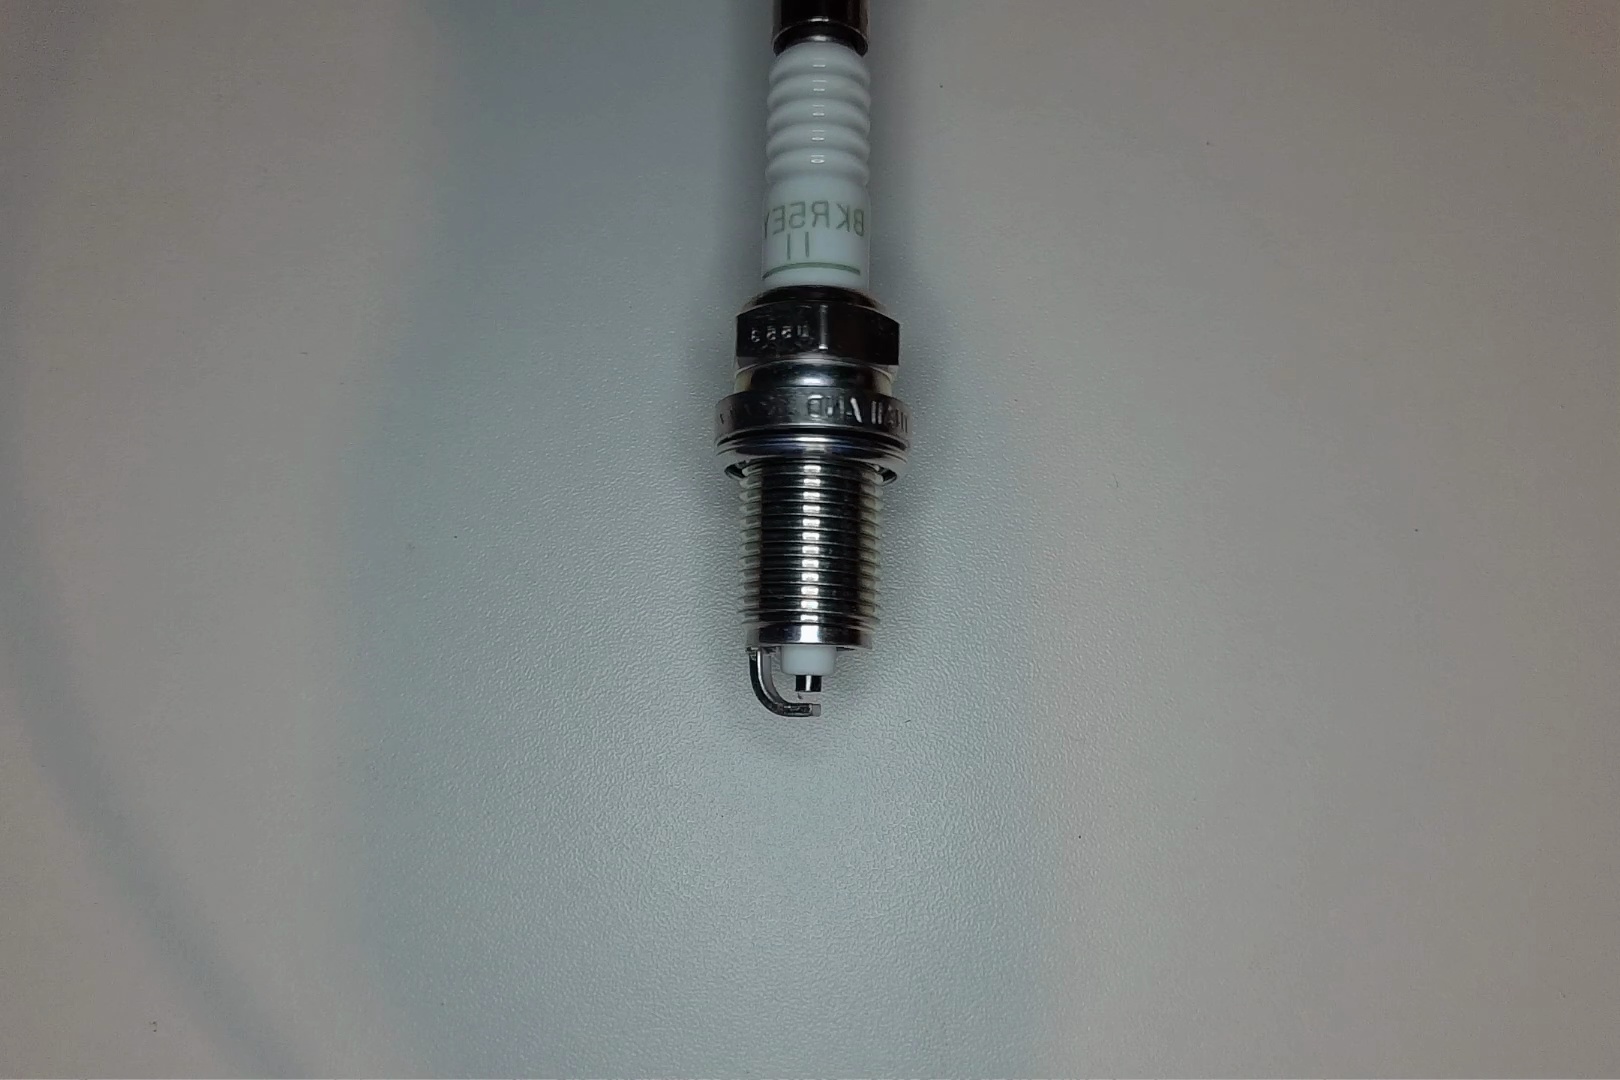
Label: normal